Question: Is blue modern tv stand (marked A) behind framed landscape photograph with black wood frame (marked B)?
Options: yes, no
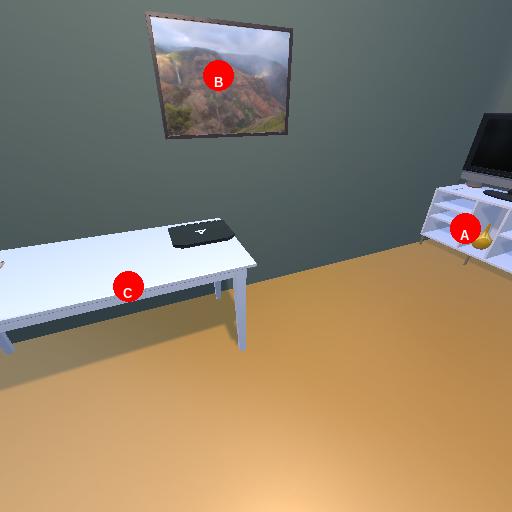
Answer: yes